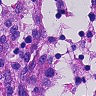
Metastatic tissue present: no